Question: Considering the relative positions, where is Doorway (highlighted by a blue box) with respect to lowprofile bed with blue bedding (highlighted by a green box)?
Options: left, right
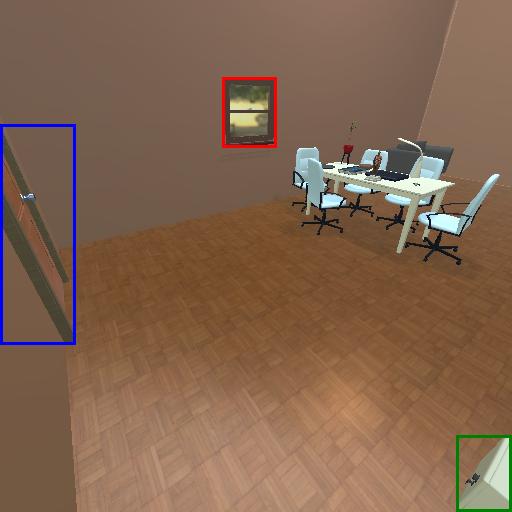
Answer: left